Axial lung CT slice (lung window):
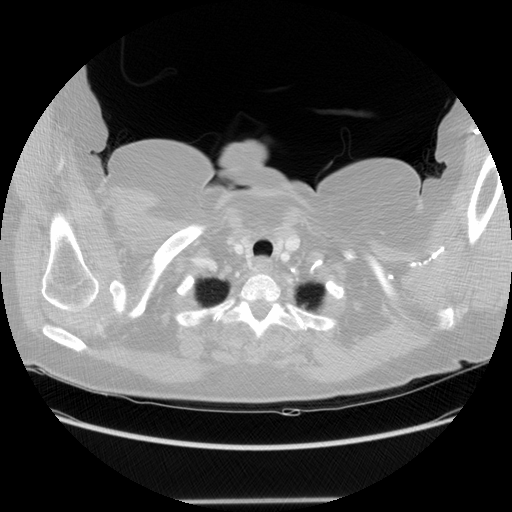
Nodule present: no